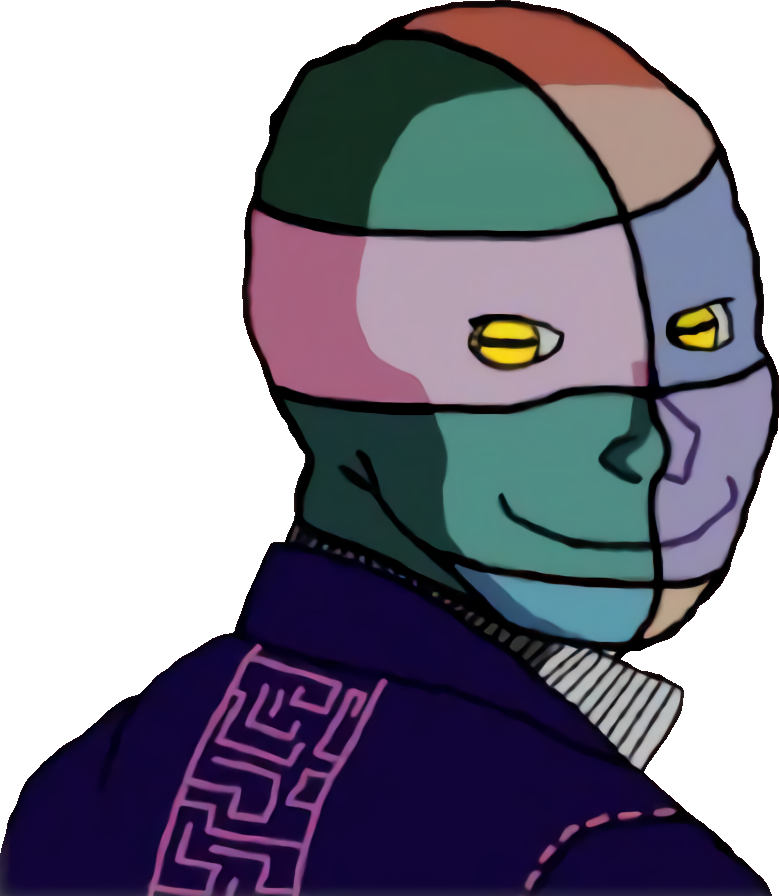
Label: 5_Oomer